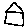
Label: house